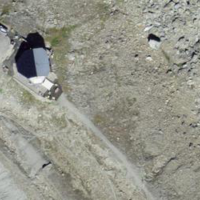
EUNIS habitat code: 48
Species observed at this site:
Silene acaulis
Viola calcarata